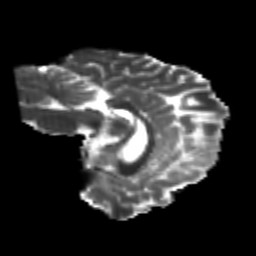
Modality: T2w
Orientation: sagittal
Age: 21
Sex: female
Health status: healthy
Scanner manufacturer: philips
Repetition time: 7.384 s
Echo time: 0.08599 s